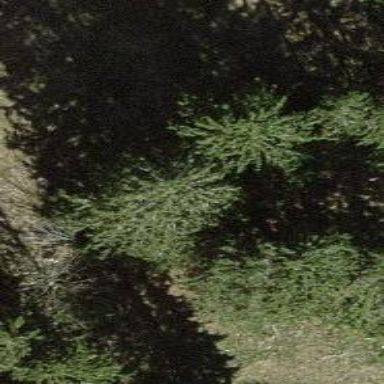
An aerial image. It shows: Single tag "natural: tree."